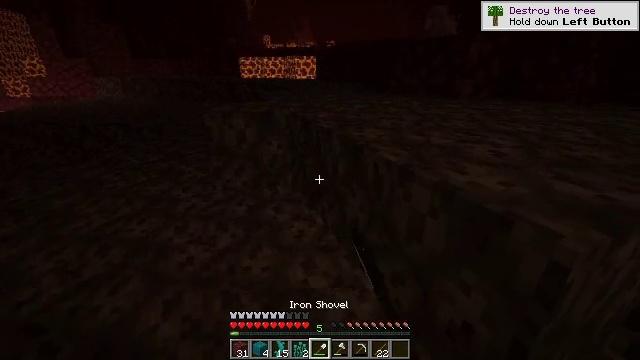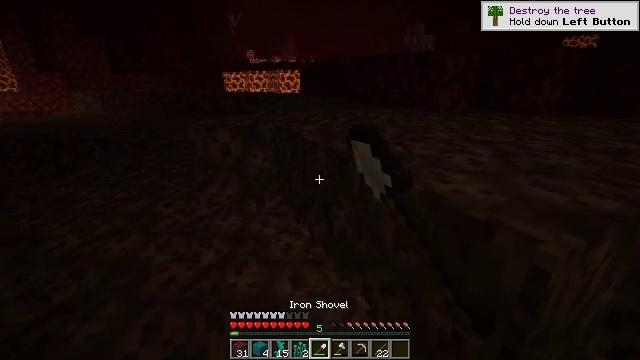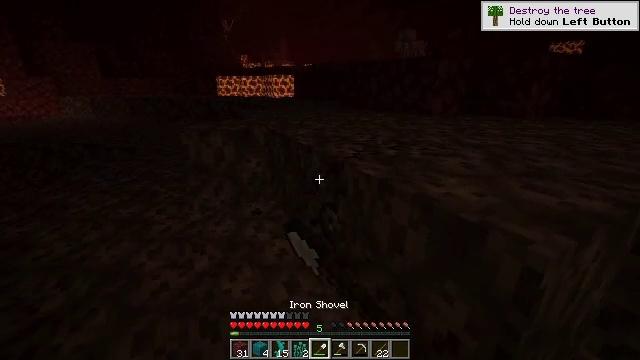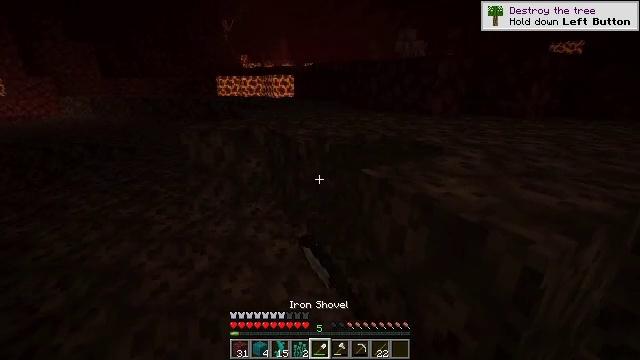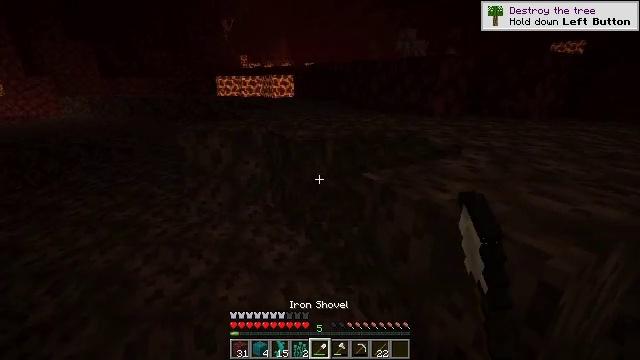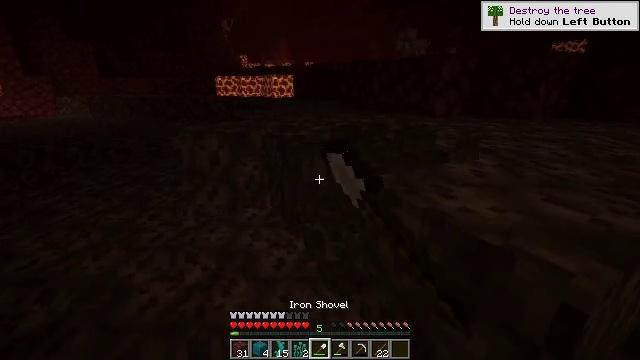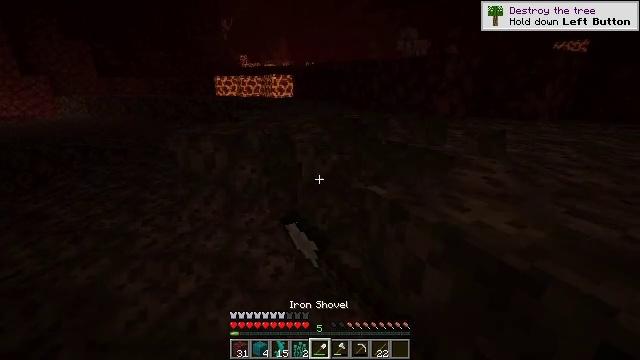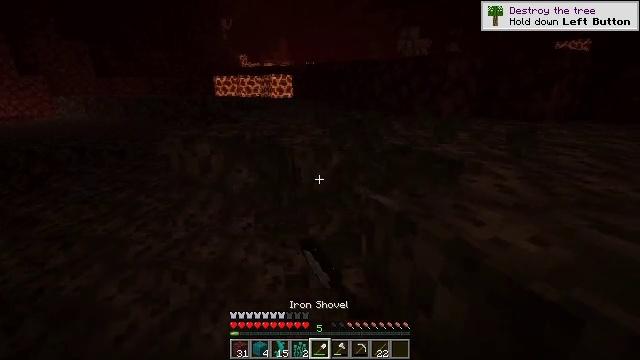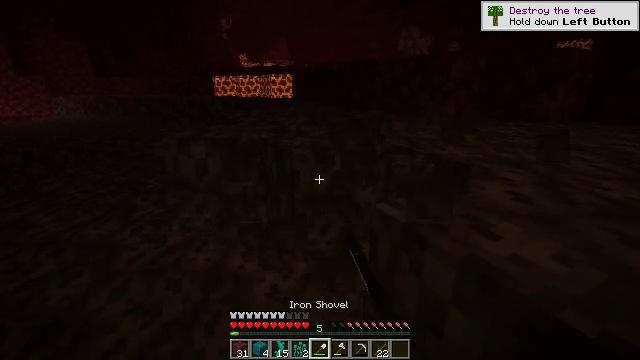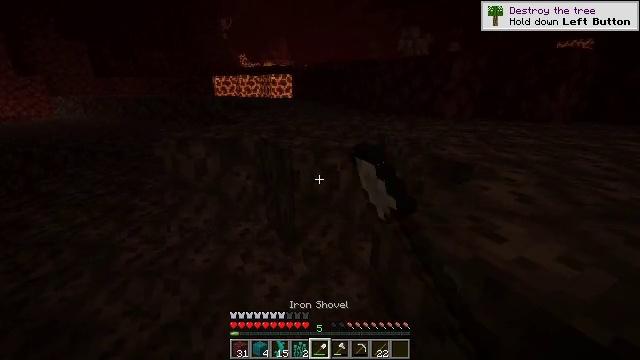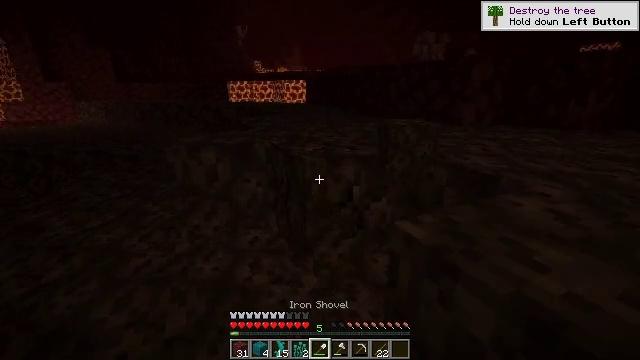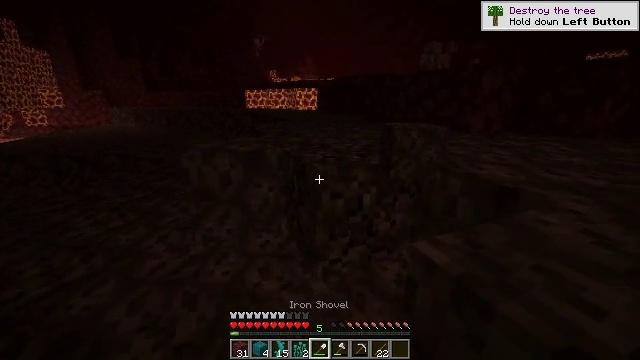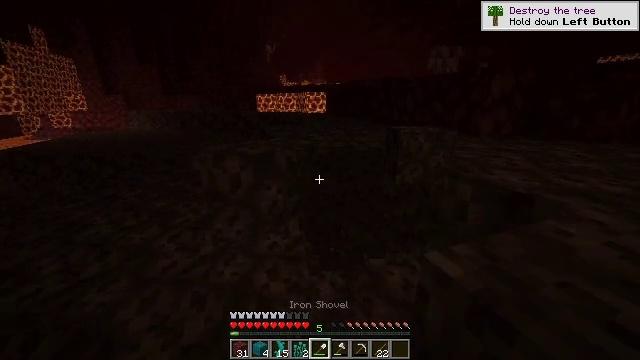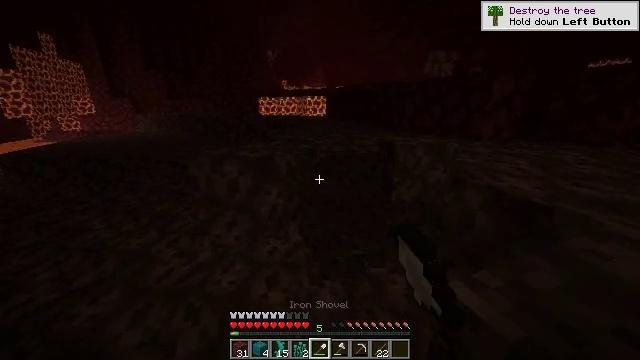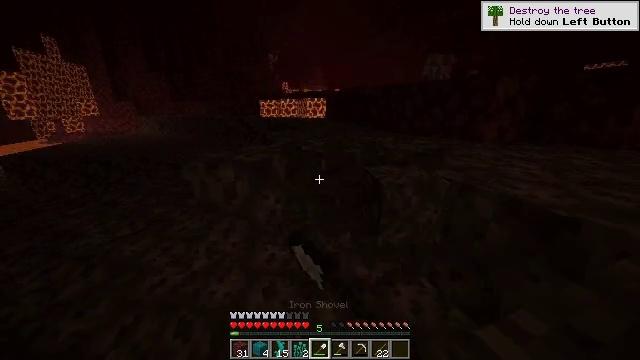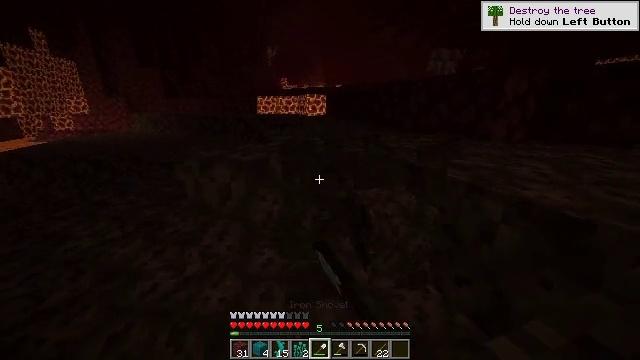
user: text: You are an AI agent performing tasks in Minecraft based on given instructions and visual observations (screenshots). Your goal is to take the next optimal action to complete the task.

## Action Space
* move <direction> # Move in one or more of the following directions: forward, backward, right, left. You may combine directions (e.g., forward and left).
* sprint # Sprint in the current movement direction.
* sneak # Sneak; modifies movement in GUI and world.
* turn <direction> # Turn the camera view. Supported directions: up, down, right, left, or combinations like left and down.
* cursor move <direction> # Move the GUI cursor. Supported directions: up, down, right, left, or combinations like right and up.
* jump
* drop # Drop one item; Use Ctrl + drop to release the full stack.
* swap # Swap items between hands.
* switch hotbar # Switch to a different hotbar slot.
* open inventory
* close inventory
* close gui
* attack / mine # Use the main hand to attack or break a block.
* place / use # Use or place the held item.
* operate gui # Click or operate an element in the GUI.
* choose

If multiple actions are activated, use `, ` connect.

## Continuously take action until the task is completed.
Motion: motion action
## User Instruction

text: Break soul sand to slow down mobs.
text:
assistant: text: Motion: turn right and up, attack / mine
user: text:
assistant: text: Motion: turn right, attack / mine
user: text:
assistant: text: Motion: attack / mine
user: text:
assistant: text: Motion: move forward, attack / mine
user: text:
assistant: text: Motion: move forward, attack / mine
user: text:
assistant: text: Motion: move forward, attack / mine
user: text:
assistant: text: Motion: move forward, attack / mine
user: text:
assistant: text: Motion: attack / mine
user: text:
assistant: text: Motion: attack / mine
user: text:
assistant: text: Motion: move forward, turn left and up, attack / mine
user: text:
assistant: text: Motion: move forward, turn left, attack / mine
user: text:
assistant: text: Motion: move forward, turn left, attack / mine
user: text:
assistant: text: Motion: move forward, attack / mine
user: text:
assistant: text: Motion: attack / mine
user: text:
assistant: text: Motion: attack / mine
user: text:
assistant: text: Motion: attack / mine
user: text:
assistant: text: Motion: attack / mine